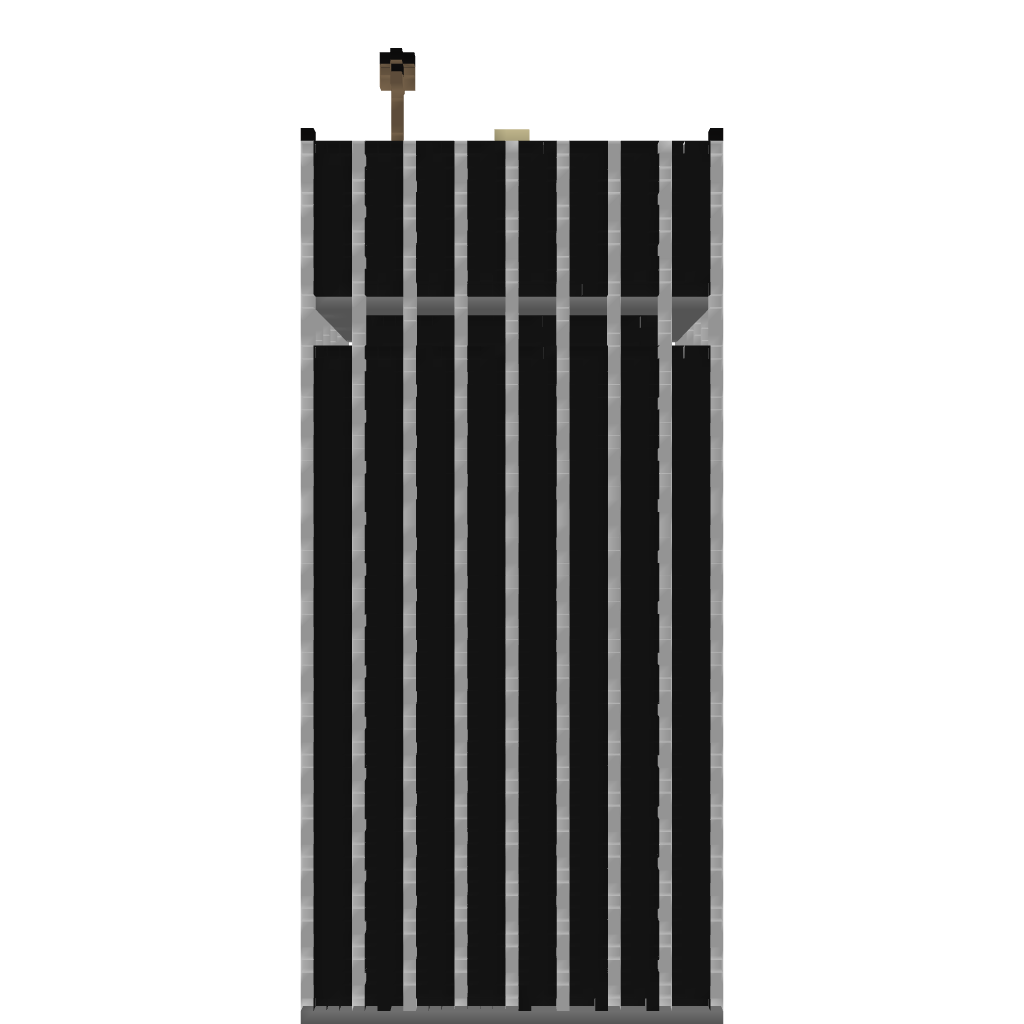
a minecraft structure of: Modern Glass and Iron Skyscraper